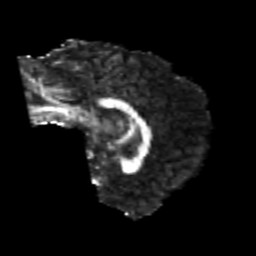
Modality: FA
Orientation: sagittal
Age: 23
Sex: male
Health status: healthy
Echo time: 0.074 s